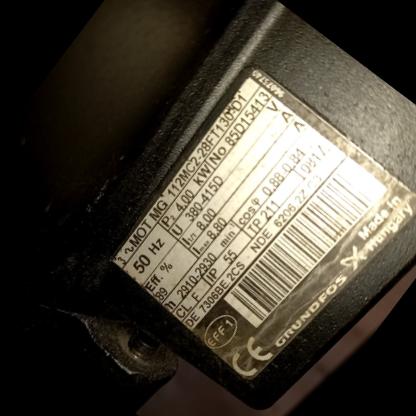
Klasa: tabliczka-znamionowa